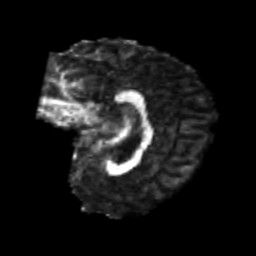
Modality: FA
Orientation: sagittal
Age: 24
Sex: female
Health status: healthy
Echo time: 0.074 s